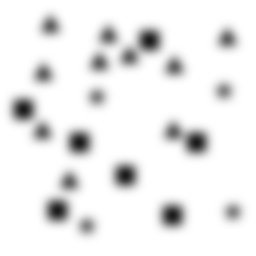
Squares: 7
Triangles: 10
Stars: 4
Total shapes: 21